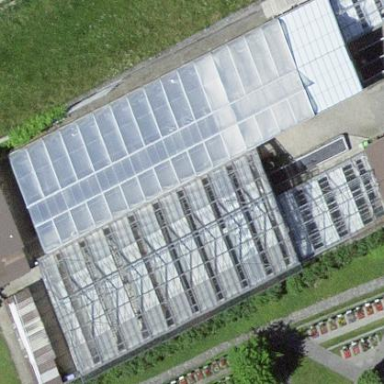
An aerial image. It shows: Greenhouse used for horticulture.